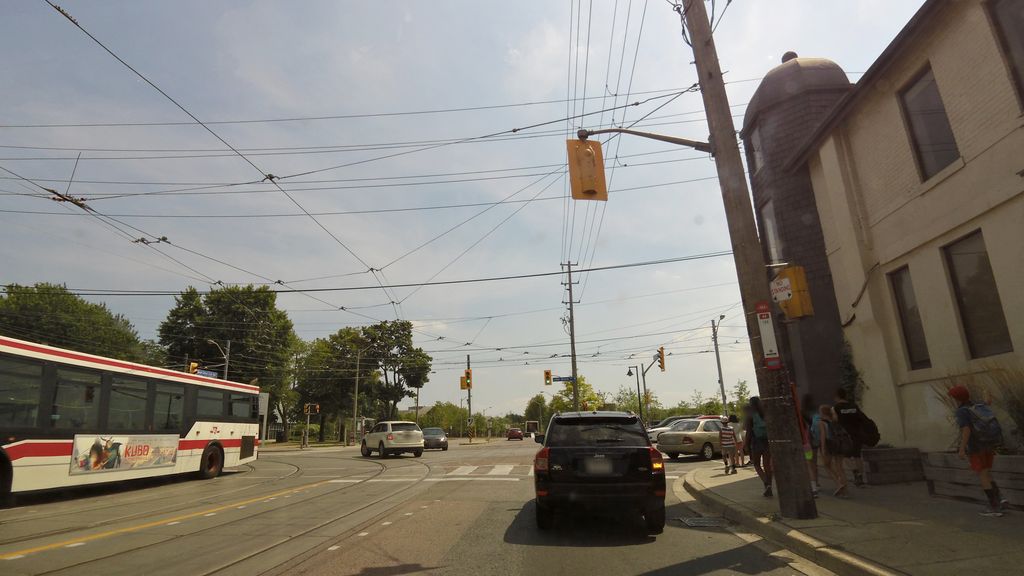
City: toronto